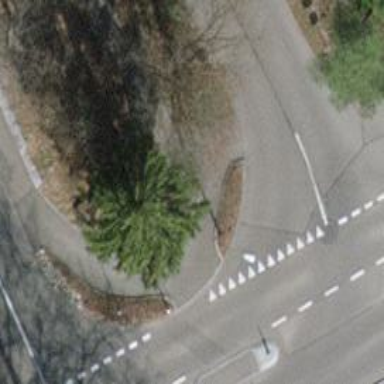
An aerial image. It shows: Kerb serving as barrier.